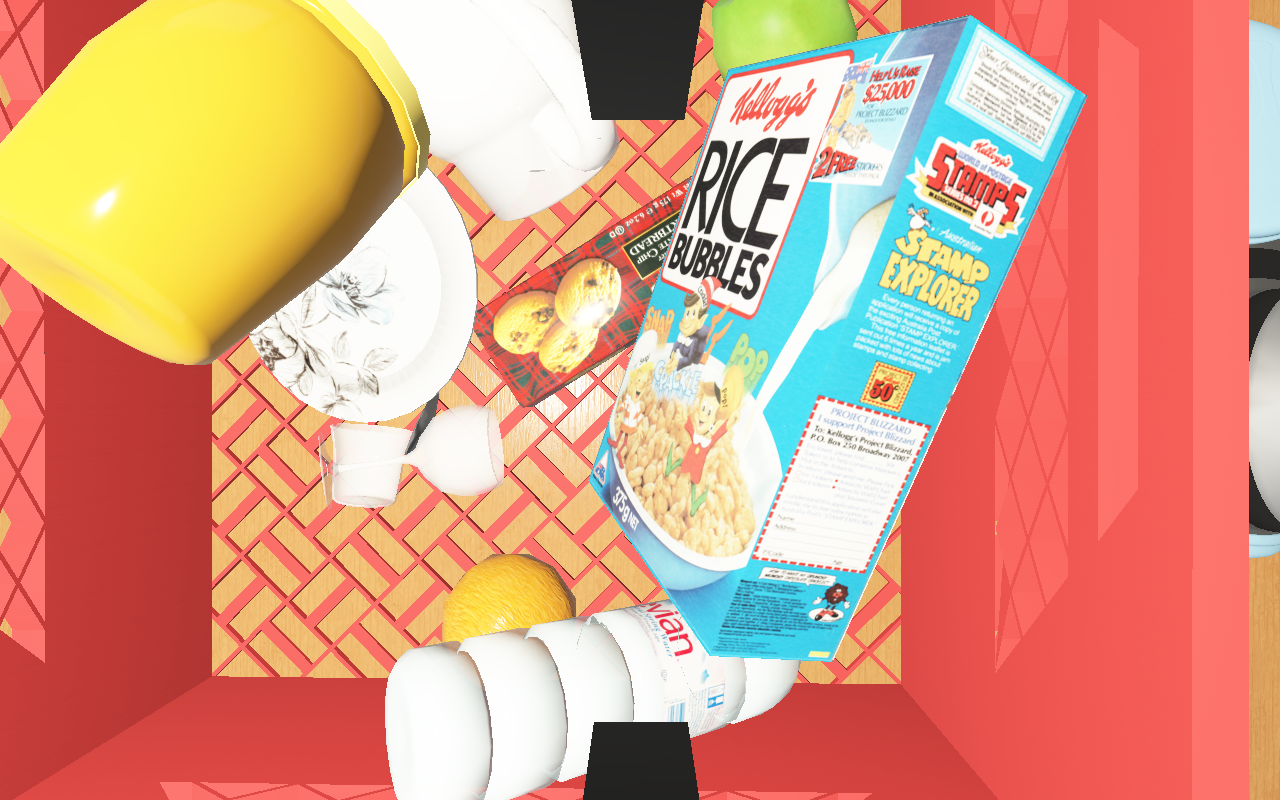
Objects in the scene:
carafe
water bottle
apple
apple
orange
plate
cereal box